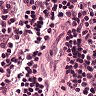
Metastatic tissue present: no